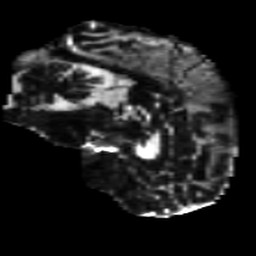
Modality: T2w
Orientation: sagittal
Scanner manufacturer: siemens
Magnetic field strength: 7 T
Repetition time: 7.5 s
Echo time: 0.11 s